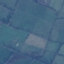
Label: Pasture